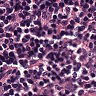
Metastatic tissue present: no